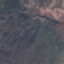
Land use / land cover: HerbaceousVegetation